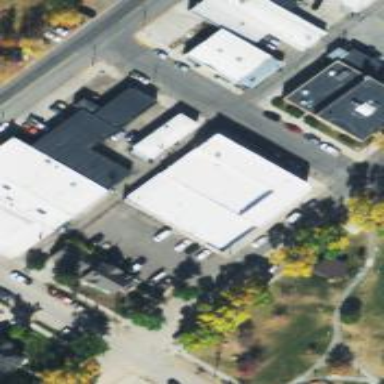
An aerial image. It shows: Public building.